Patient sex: M
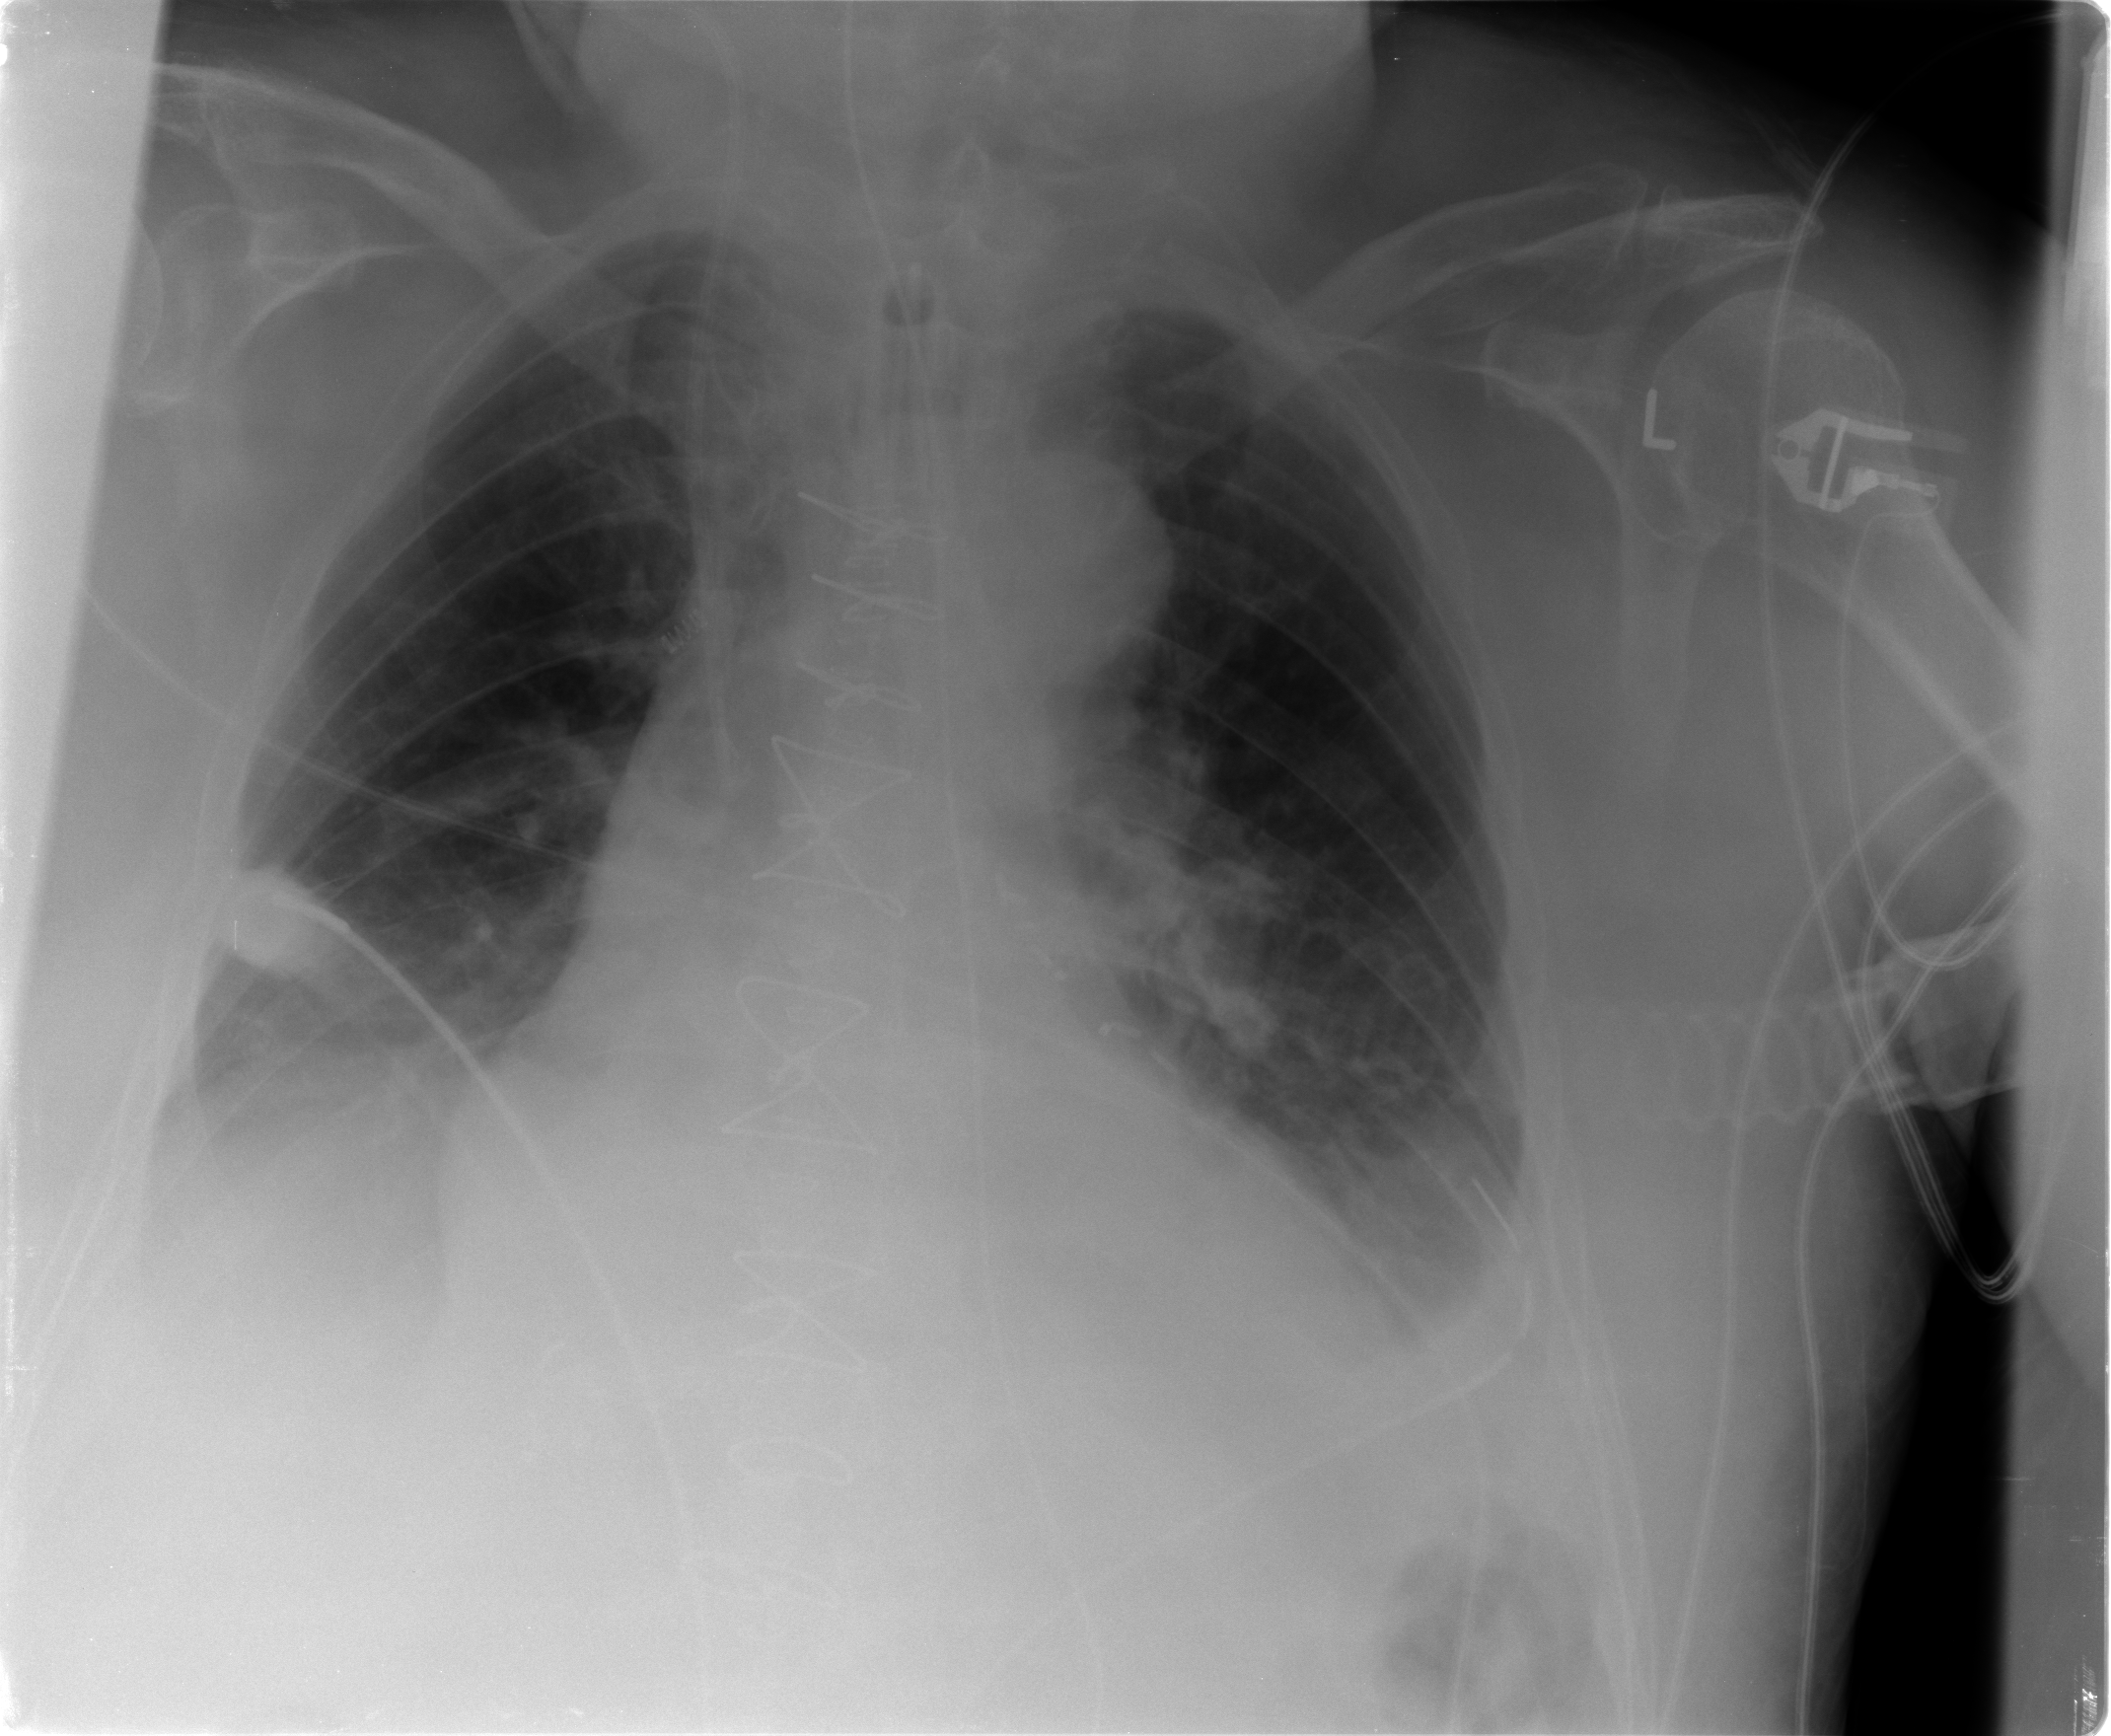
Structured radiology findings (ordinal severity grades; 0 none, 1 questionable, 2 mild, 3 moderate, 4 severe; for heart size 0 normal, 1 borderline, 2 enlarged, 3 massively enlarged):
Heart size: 2
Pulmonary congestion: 1
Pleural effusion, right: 2
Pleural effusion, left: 2
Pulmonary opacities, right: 0
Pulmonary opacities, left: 0
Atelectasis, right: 2
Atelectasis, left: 2